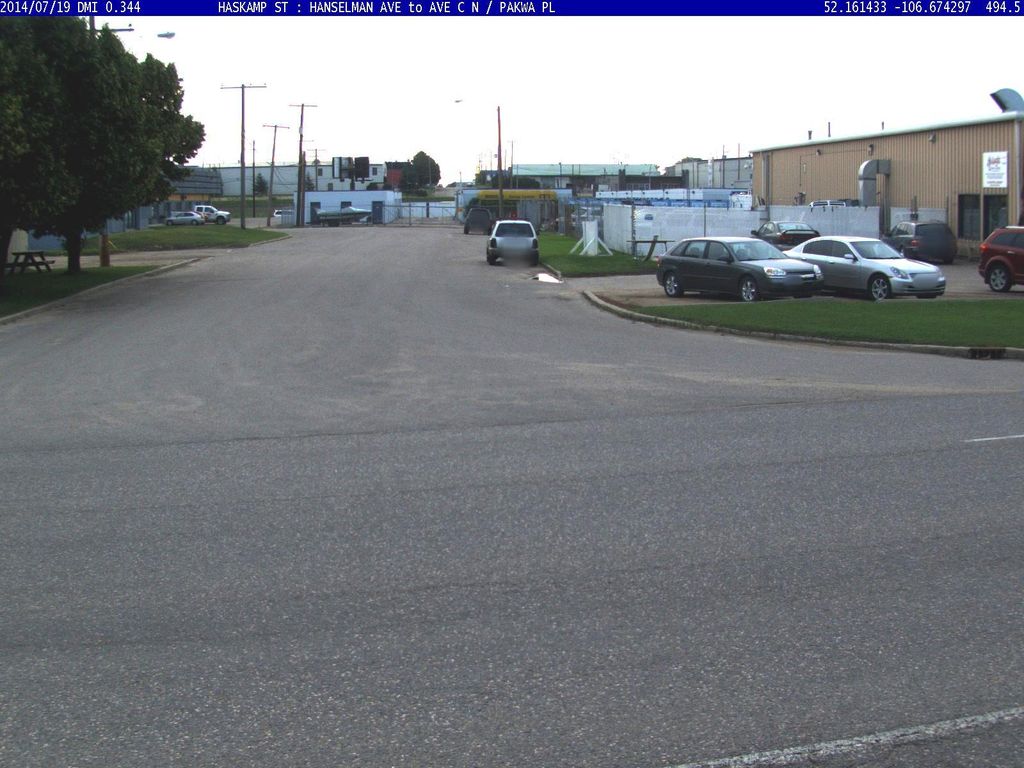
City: saskatoon